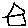
Label: house